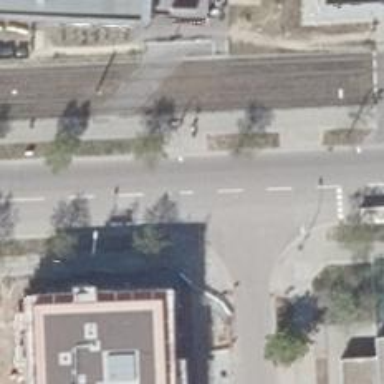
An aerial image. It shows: Unmarked crossing on the road.